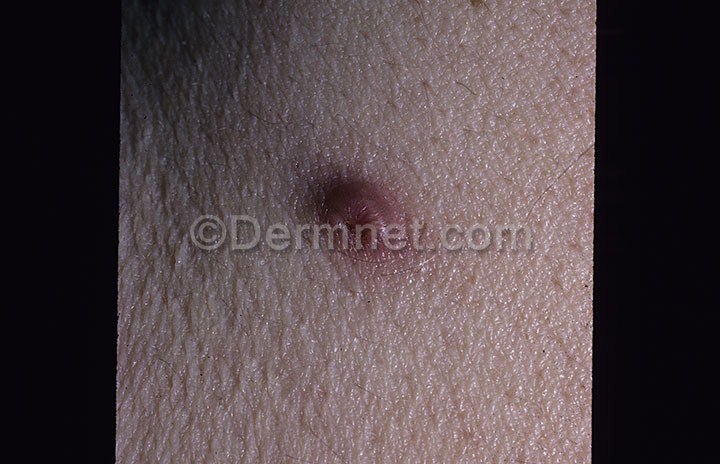
Disease: Scabies Lyme Disease and other Infestations and Bites